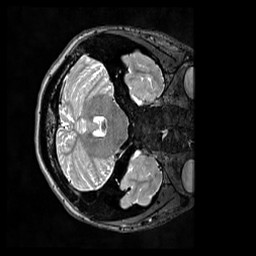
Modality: T2w
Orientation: axial
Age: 31
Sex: female
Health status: ill
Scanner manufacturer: siemens
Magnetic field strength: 3 T
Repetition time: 3.2 s
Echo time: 0.564 s